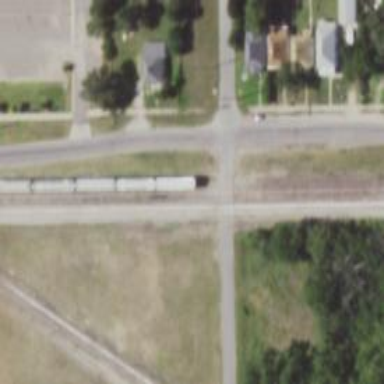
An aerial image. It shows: Level crossing along the railway.